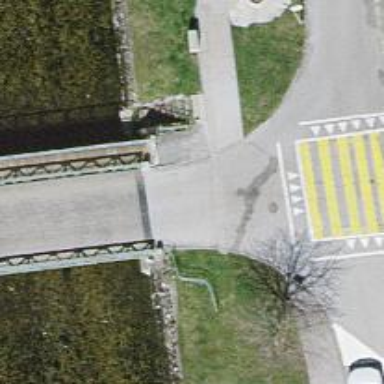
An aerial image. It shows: Pedestrian bridge.